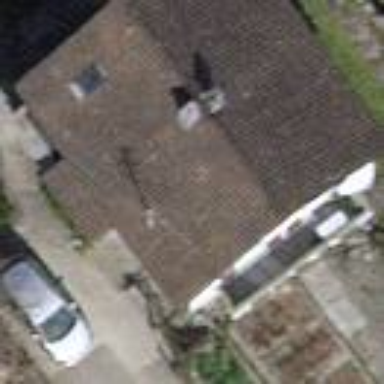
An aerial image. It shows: Building with tiled roof.